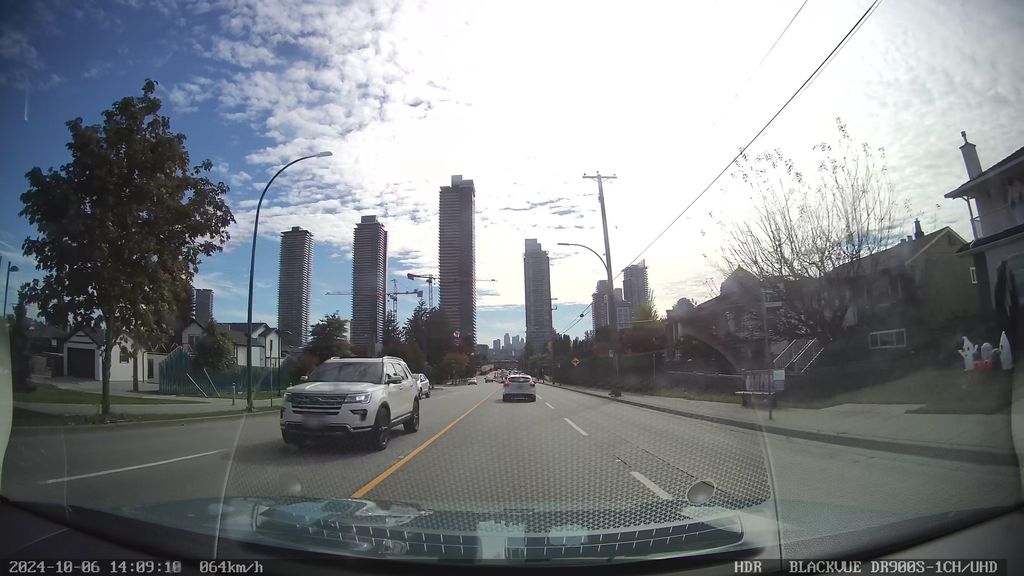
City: vancouver